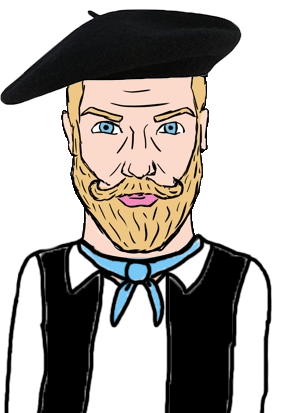
Label: 4_Yes_Chad